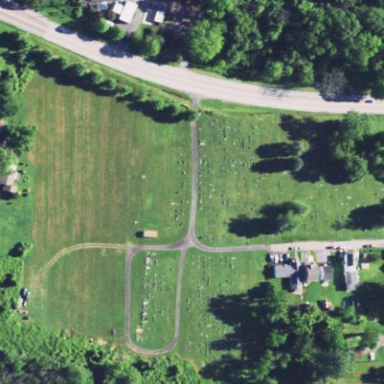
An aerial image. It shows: Cemetery.